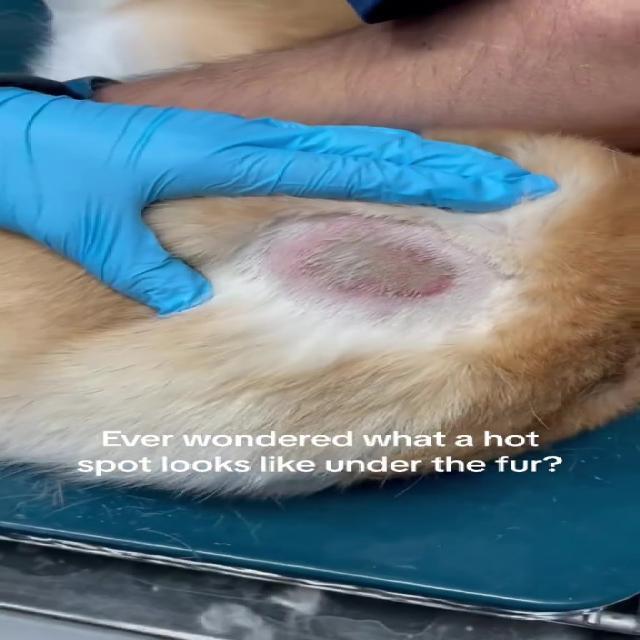
Canine dermatitis — inflammation of the skin presenting with erythema, pruritus, papules, and excoriation. May be allergic, contact, or atopic in origin.